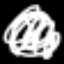
Label: squiggle